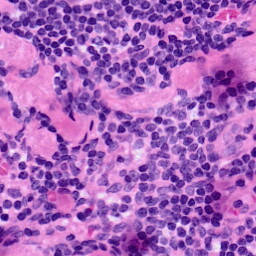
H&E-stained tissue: LymphNode